Interaction volume radius: 5 \u00c5
Interaction volume height: 15 \u00c5
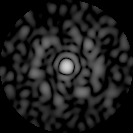
Disorder parameter: 0.8018